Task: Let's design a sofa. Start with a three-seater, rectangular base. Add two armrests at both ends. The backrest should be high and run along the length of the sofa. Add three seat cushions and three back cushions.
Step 266:
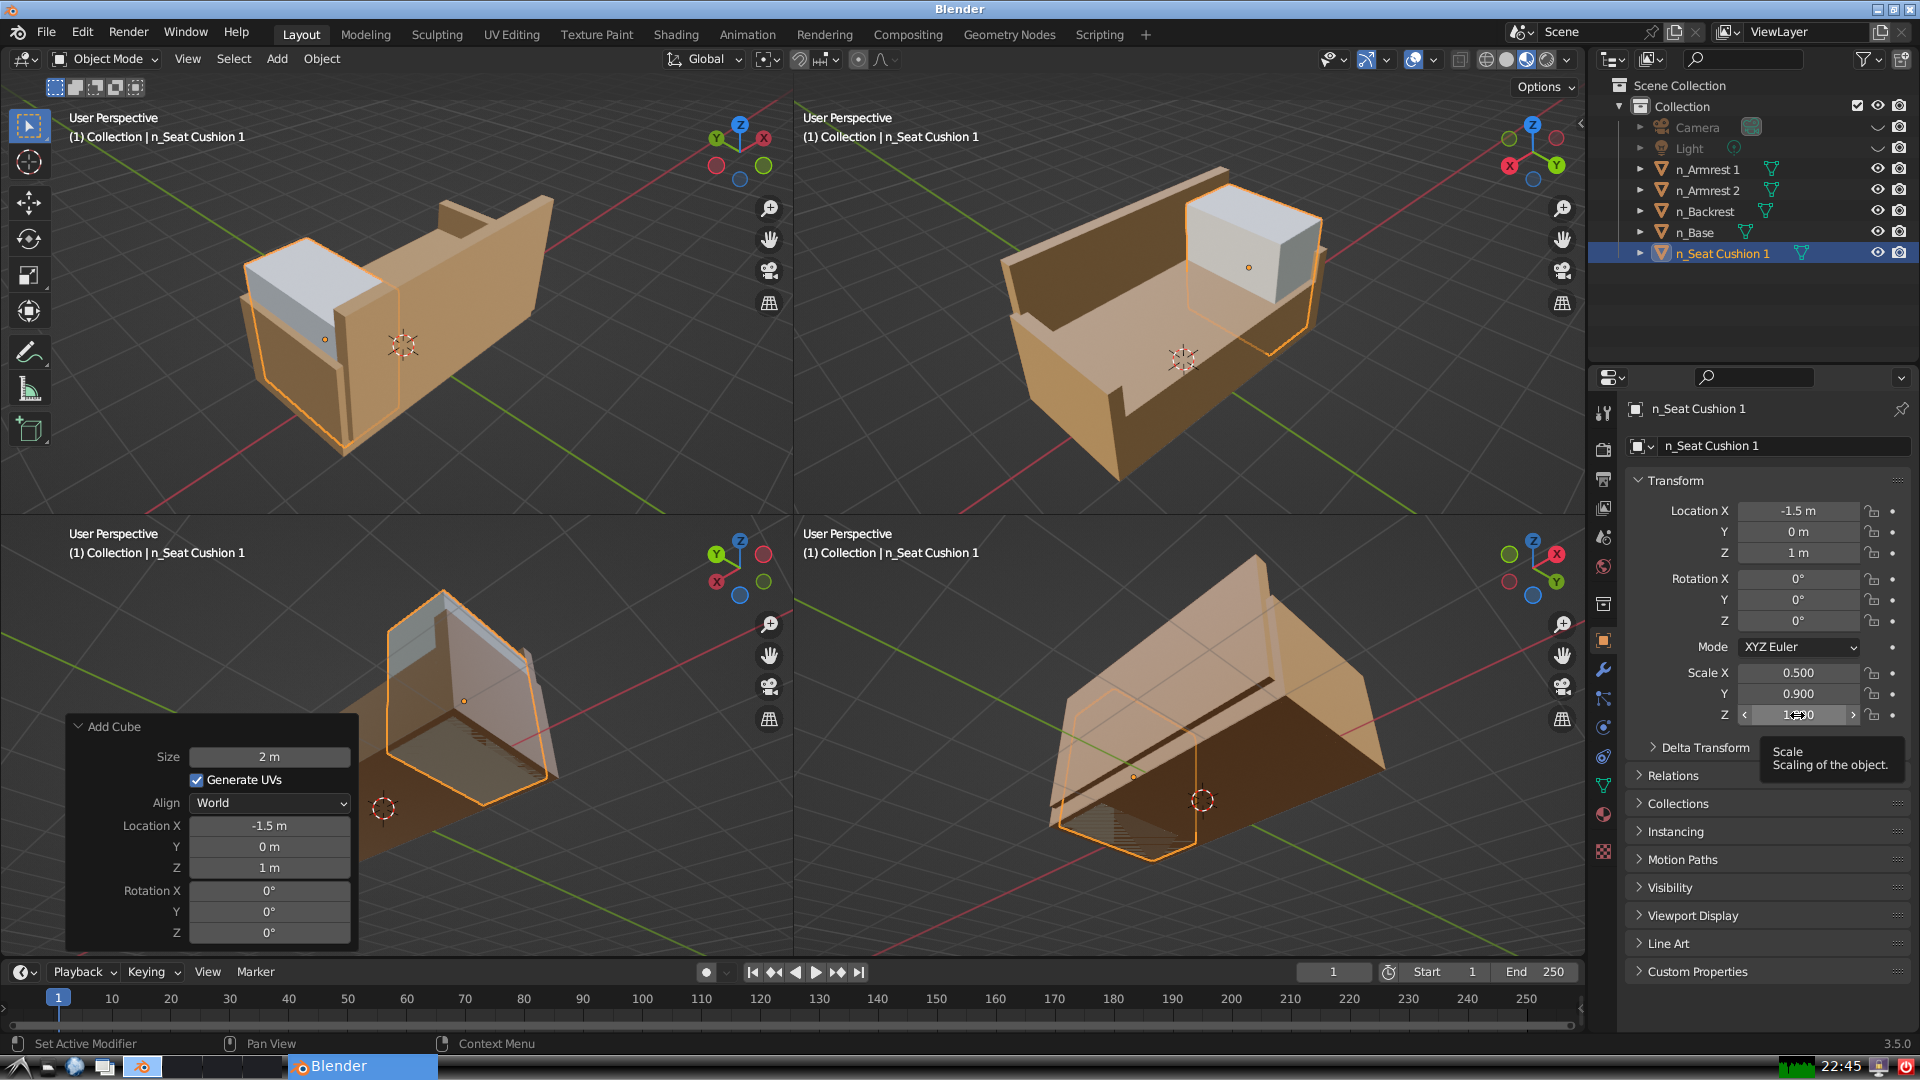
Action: click: no